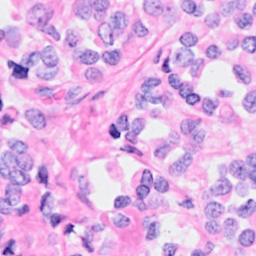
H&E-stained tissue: Breast